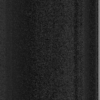
Label: dusty